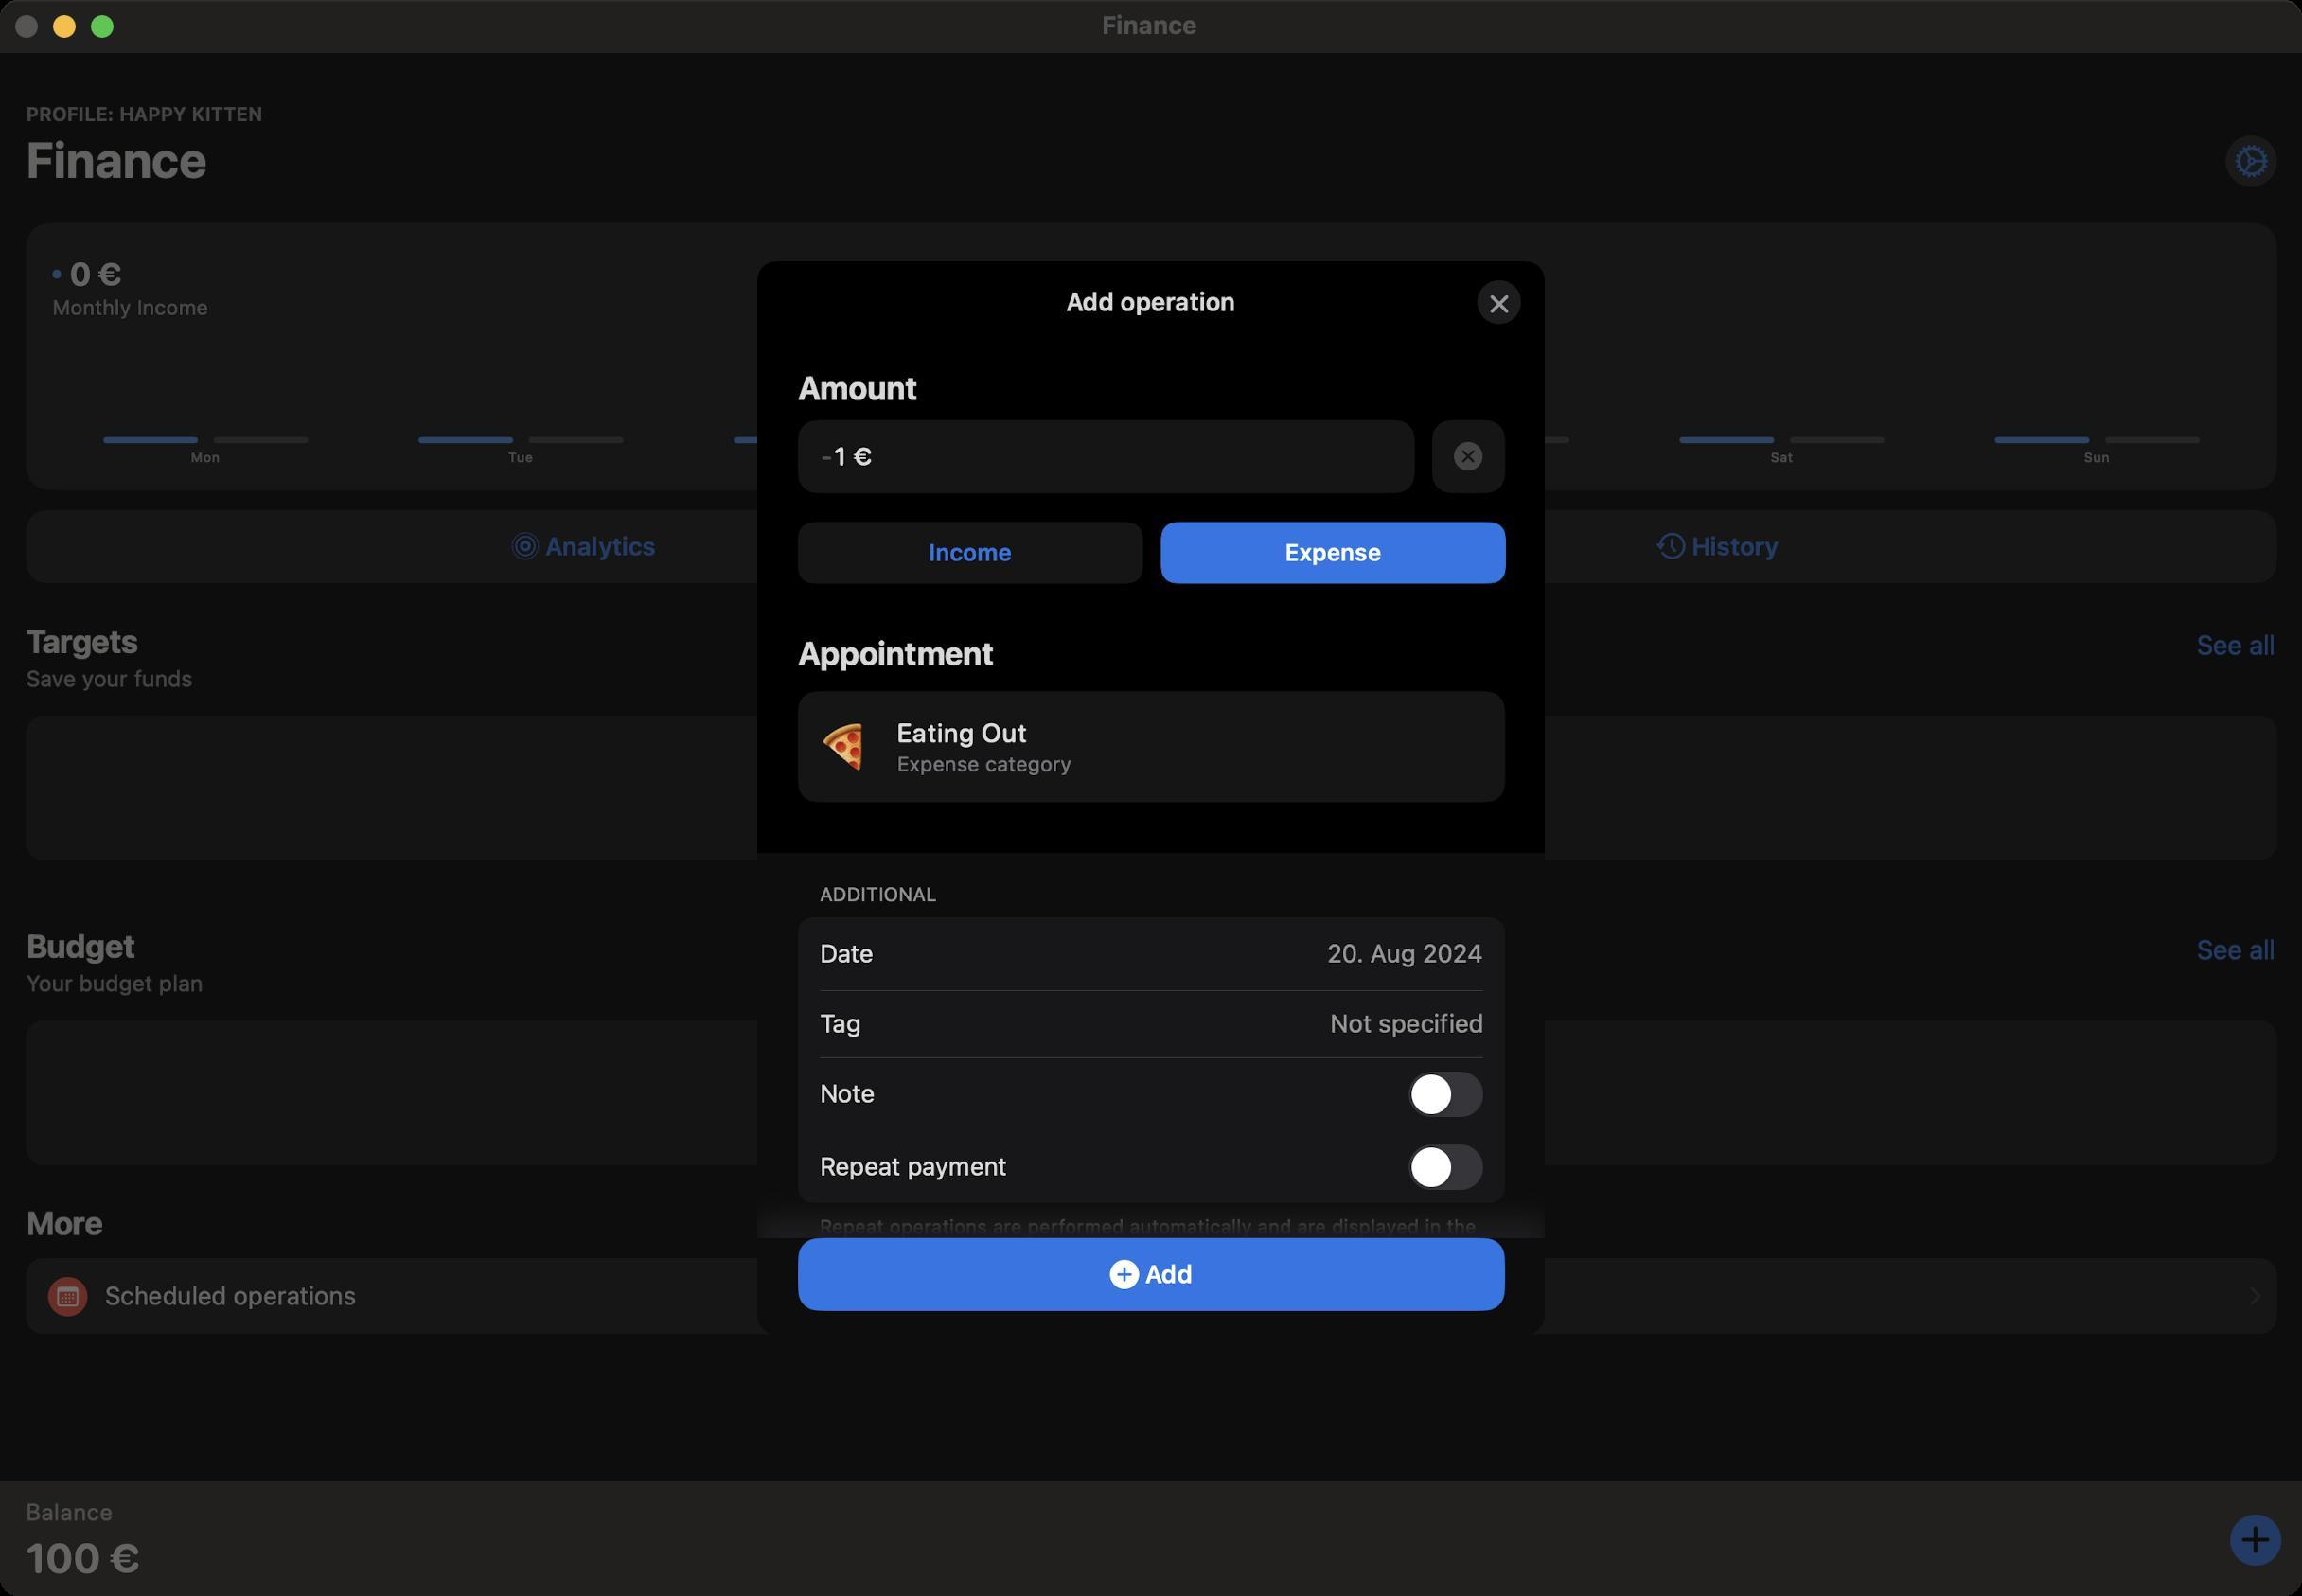
Accessibility tree:
{"name": "Finance", "role": "AXWindow", "description": null, "role_description": "standard window", "value": null, "position": "294.00;94.00", "size": "1216;843", "children": [{"name": null, "role": "AXGroup", "description": null, "role_description": "group", "value": null, "position": "0.00;0.00", "size": "1216;843", "children": [{"name": null, "role": "AXGroup", "description": null, "role_description": "group", "value": null, "position": "0.00;0.00", "size": "1217;843", "children": []}]}, {"name": null, "role": "AXButton", "description": null, "role_description": "close button", "value": null, "position": "7.00;6.00", "size": "14;16", "children": []}, {"name": null, "role": "AXButton", "description": null, "role_description": "zoom button", "value": null, "position": "47.00;6.00", "size": "14;16", "children": [{"name": null, "role": "AXGroup", "description": null, "role_description": "group", "value": null, "position": "47.00;6.00", "size": "14;16", "children": [{"name": null, "role": "AXGroup", "description": null, "role_description": "group", "value": null, "position": "47.00;6.00", "size": "14;16", "children": []}]}]}, {"name": null, "role": "AXButton", "description": null, "role_description": "minimize button", "value": null, "position": "27.00;6.00", "size": "14;16", "children": []}, {"name": null, "role": "AXStaticText", "description": null, "role_description": "text", "value": "Finance", "position": "580.00;5.00", "size": "55;16", "children": []}, {"name": null, "role": "AXSheet", "description": null, "role_description": "sheet", "value": null, "position": "400.00;138.00", "size": "416;567", "children": [{"name": null, "role": "AXGroup", "description": null, "role_description": "group", "value": null, "position": "400.00;138.00", "size": "416;567", "children": [{"name": null, "role": "AXGroup", "description": null, "role_description": "group", "value": null, "position": "400.00;138.00", "size": "417;567", "children": [{"name": null, "role": "AXGroup", "description": null, "role_description": "Nav bar", "value": null, "position": "400.00;138.00", "size": "417;43", "children": [{"name": null, "role": "AXHeading", "description": "Add operation", "role_description": "heading", "value": null, "position": "563.24;151.86", "size": "90;16", "children": []}, {"name": null, "role": "AXButton", "description": "close", "role_description": "button", "value": null, "position": "774.22;142.62", "size": "33;34", "children": []}]}, {"name": null, "role": "AXGroup", "description": null, "role_description": "group", "value": null, "position": "400.00;138.00", "size": "417;567", "children": [{"name": null, "role": "AXGroup", "description": null, "role_description": "group", "value": null, "position": "400.00;138.00", "size": "417;567", "children": [{"name": null, "role": "AXGroup", "description": null, "role_description": "group", "value": null, "position": "421.56;194.98", "size": "373;22", "children": [{"name": null, "role": "AXGroup", "description": null, "role_description": "group", "value": null, "position": "421.56;194.98", "size": "373;20", "children": [{"name": null, "role": "AXStaticText", "description": "Amount", "role_description": "text", "value": null, "position": "421.56;194.98", "size": "373;20", "children": []}]}]}, {"name": null, "role": "AXTextField", "description": null, "role_description": "text field", "value": "1 €", "position": "421.56;221.93", "size": "326;38", "children": []}, {"name": null, "role": "AXStaticText", "description": "-", "role_description": "text", "value": null, "position": "433.88;221.93", "size": "7;38", "children": []}, {"name": null, "role": "AXButton", "description": "clearField", "role_description": "button", "value": null, "position": "756.51;221.93", "size": "38;38", "children": []}, {"name": null, "role": "AXGroup", "description": null, "role_description": "group", "value": null, "position": "421.56;275.83", "size": "373;32", "children": [{"name": null, "role": "AXButton", "description": "Income", "role_description": "button", "value": null, "position": "421.56;275.83", "size": "182;32", "children": []}, {"name": null, "role": "AXButton", "description": "Expense", "role_description": "button", "value": null, "position": "613.29;275.83", "size": "182;32", "children": []}]}, {"name": null, "role": "AXGroup", "description": null, "role_description": "group", "value": null, "position": "421.56;335.12", "size": "373;22", "children": [{"name": null, "role": "AXGroup", "description": null, "role_description": "group", "value": null, "position": "421.56;335.12", "size": "373;20", "children": [{"name": null, "role": "AXStaticText", "description": "Appointment", "role_description": "text", "value": null, "position": "421.56;335.12", "size": "373;20", "children": []}]}]}, {"name": null, "role": "AXStaticText", "description": "🍕", "role_description": "text", "value": null, "position": "430.80;377.47", "size": "34;34", "children": []}, {"name": null, "role": "AXGroup", "description": null, "role_description": "group", "value": null, "position": "473.92;379.01", "size": "310;31", "children": [{"name": null, "role": "AXStaticText", "description": "Eating Out", "role_description": "text", "value": null, "position": "473.92;379.01", "size": "310;16", "children": []}, {"name": null, "role": "AXStaticText", "description": "Expense category", "role_description": "text", "value": null, "position": "473.92;396.72", "size": "310;13", "children": []}]}, {"name": null, "role": "AXStaticText", "description": "ADDITIONAL", "role_description": "text", "value": null, "position": "433.11;466.02", "size": "350;12", "children": []}, {"name": null, "role": "AXStaticText", "description": "Date", "role_description": "text", "value": null, "position": "433.11;496.05", "size": "28;15", "children": []}, {"name": null, "role": "AXStaticText", "description": "20. Aug 2024", "role_description": "text", "value": null, "position": "701.07;496.05", "size": "82;15", "children": []}, {"name": null, "role": "AXStaticText", "description": "Tag", "role_description": "text", "value": null, "position": "433.11;523.00", "size": "22;35", "children": []}, {"name": null, "role": "AXGroup", "description": null, "role_description": "group", "value": null, "position": "433.11;523.00", "size": "350;116", "children": [{"name": null, "role": "AXSlider", "description": null, "role_description": "slider", "value": 5000.0, "position": "514.73;494.12", "size": "104;173", "children": []}, {"name": null, "role": "AXSlider", "description": null, "role_description": "slider", "value": 4979.0, "position": "622.53;494.12", "size": "38;173", "children": []}, {"name": null, "role": "AXSlider", "description": null, "role_description": "slider", "value": 2018.0, "position": "664.11;494.12", "size": "38;173", "children": []}]}, {"name": null, "role": "AXStaticText", "description": "Not specified", "role_description": "text", "value": null, "position": "459.29;523.00", "size": "325;35", "children": []}, {"name": null, "role": "AXStaticText", "description": "Note", "role_description": "text", "value": null, "position": "433.11;569.97", "size": "29;15", "children": []}, {"name": null, "role": "AXCheckBox", "description": null, "role_description": "checkbox", "value": "0", "position": "744.19;566.12", "size": "39;24", "children": []}, {"name": null, "role": "AXTextField", "description": null, "role_description": "text field", "value": "", "position": "433.11;596.92", "size": "350;31", "children": []}, {"name": null, "role": "AXStaticText", "description": "Repeat payment", "role_description": "text", "value": null, "position": "433.11;608.47", "size": "99;15", "children": []}, {"name": null, "role": "AXCheckBox", "description": null, "role_description": "checkbox", "value": "0", "position": "744.19;604.62", "size": "39;24", "children": []}, {"name": null, "role": "AXButton", "description": "Repeat operations are performed automatically and are displayed in the \"Scheduled operations\" section. Available in premium", "role_description": "button", "value": null, "position": "433.11;641.58", "size": "350;25", "children": []}, {"name": null, "role": "AXGroup", "description": null, "role_description": "group", "value": null, "position": "433.11;643.12", "size": "350;38", "children": [{"name": null, "role": "AXGroup", "description": null, "role_description": "group", "value": null, "position": "434.65;646.97", "size": "168;31", "children": [{"name": null, "role": "AXStaticText", "description": "Retry", "role_description": "text", "value": null, "position": "434.65;646.97", "size": "168;15", "children": []}, {"name": null, "role": "AXStaticText", "description": "Monthly", "role_description": "text", "value": null, "position": "434.65;663.14", "size": "168;15", "children": []}]}, {"name": null, "role": "AXGroup", "description": null, "role_description": "group", "value": null, "position": "614.06;646.97", "size": "168;31", "children": [{"name": null, "role": "AXStaticText", "description": "Stop Repeater", "role_description": "text", "value": null, "position": "614.06;646.97", "size": "168;15", "children": []}, {"name": null, "role": "AXStaticText", "description": "Never", "role_description": "text", "value": null, "position": "614.06;663.14", "size": "168;15", "children": []}]}]}, {"name": null, "role": "AXButton", "description": "Add", "role_description": "button", "value": null, "position": "421.56;653.90", "size": "373;38", "children": []}]}]}]}]}]}, {"name": "Finance", "role": "AXWindow", "description": null, "role_description": "standard window", "value": null, "position": "294.00;94.00", "size": "1216;843", "children": [{"name": null, "role": "AXGroup", "description": null, "role_description": "group", "value": null, "position": "0.00;0.00", "size": "1216;843", "children": [{"name": null, "role": "AXGroup", "description": null, "role_description": "group", "value": null, "position": "0.00;0.00", "size": "1217;843", "children": []}]}, {"name": null, "role": "AXButton", "description": null, "role_description": "close button", "value": null, "position": "7.00;6.00", "size": "14;16", "children": []}, {"name": null, "role": "AXButton", "description": null, "role_description": "zoom button", "value": null, "position": "47.00;6.00", "size": "14;16", "children": [{"name": null, "role": "AXGroup", "description": null, "role_description": "group", "value": null, "position": "47.00;6.00", "size": "14;16", "children": [{"name": null, "role": "AXGroup", "description": null, "role_description": "group", "value": null, "position": "47.00;6.00", "size": "14;16", "children": []}]}]}, {"name": null, "role": "AXButton", "description": null, "role_description": "minimize button", "value": null, "position": "27.00;6.00", "size": "14;16", "children": []}, {"name": null, "role": "AXStaticText", "description": null, "role_description": "text", "value": "Finance", "position": "580.00;5.00", "size": "55;16", "children": []}, {"name": null, "role": "AXSheet", "description": null, "role_description": "sheet", "value": null, "position": "400.00;138.00", "size": "416;567", "children": [{"name": null, "role": "AXGroup", "description": null, "role_description": "group", "value": null, "position": "400.00;138.00", "size": "416;567", "children": [{"name": null, "role": "AXGroup", "description": null, "role_description": "group", "value": null, "position": "400.00;138.00", "size": "417;567", "children": [{"name": null, "role": "AXGroup", "description": null, "role_description": "Nav bar", "value": null, "position": "400.00;138.00", "size": "417;43", "children": [{"name": null, "role": "AXHeading", "description": "Add operation", "role_description": "heading", "value": null, "position": "563.24;151.86", "size": "90;16", "children": []}, {"name": null, "role": "AXButton", "description": "close", "role_description": "button", "value": null, "position": "774.22;142.62", "size": "33;34", "children": []}]}, {"name": null, "role": "AXGroup", "description": null, "role_description": "group", "value": null, "position": "400.00;138.00", "size": "417;567", "children": [{"name": null, "role": "AXGroup", "description": null, "role_description": "group", "value": null, "position": "400.00;138.00", "size": "417;567", "children": [{"name": null, "role": "AXGroup", "description": null, "role_description": "group", "value": null, "position": "421.56;194.98", "size": "373;22", "children": [{"name": null, "role": "AXGroup", "description": null, "role_description": "group", "value": null, "position": "421.56;194.98", "size": "373;20", "children": [{"name": null, "role": "AXStaticText", "description": "Amount", "role_description": "text", "value": null, "position": "421.56;194.98", "size": "373;20", "children": []}]}]}, {"name": null, "role": "AXTextField", "description": null, "role_description": "text field", "value": "1 €", "position": "421.56;221.93", "size": "326;38", "children": []}, {"name": null, "role": "AXStaticText", "description": "-", "role_description": "text", "value": null, "position": "433.88;221.93", "size": "7;38", "children": []}, {"name": null, "role": "AXButton", "description": "clearField", "role_description": "button", "value": null, "position": "756.51;221.93", "size": "38;38", "children": []}, {"name": null, "role": "AXGroup", "description": null, "role_description": "group", "value": null, "position": "421.56;275.83", "size": "373;32", "children": [{"name": null, "role": "AXButton", "description": "Income", "role_description": "button", "value": null, "position": "421.56;275.83", "size": "182;32", "children": []}, {"name": null, "role": "AXButton", "description": "Expense", "role_description": "button", "value": null, "position": "613.29;275.83", "size": "182;32", "children": []}]}, {"name": null, "role": "AXGroup", "description": null, "role_description": "group", "value": null, "position": "421.56;335.12", "size": "373;22", "children": [{"name": null, "role": "AXGroup", "description": null, "role_description": "group", "value": null, "position": "421.56;335.12", "size": "373;20", "children": [{"name": null, "role": "AXStaticText", "description": "Appointment", "role_description": "text", "value": null, "position": "421.56;335.12", "size": "373;20", "children": []}]}]}, {"name": null, "role": "AXStaticText", "description": "🍕", "role_description": "text", "value": null, "position": "430.80;377.47", "size": "34;34", "children": []}, {"name": null, "role": "AXGroup", "description": null, "role_description": "group", "value": null, "position": "473.92;379.01", "size": "310;31", "children": [{"name": null, "role": "AXStaticText", "description": "Eating Out", "role_description": "text", "value": null, "position": "473.92;379.01", "size": "310;16", "children": []}, {"name": null, "role": "AXStaticText", "description": "Expense category", "role_description": "text", "value": null, "position": "473.92;396.72", "size": "310;13", "children": []}]}, {"name": null, "role": "AXStaticText", "description": "ADDITIONAL", "role_description": "text", "value": null, "position": "433.11;466.02", "size": "350;12", "children": []}, {"name": null, "role": "AXStaticText", "description": "Date", "role_description": "text", "value": null, "position": "433.11;496.05", "size": "28;15", "children": []}, {"name": null, "role": "AXStaticText", "description": "20. Aug 2024", "role_description": "text", "value": null, "position": "701.07;496.05", "size": "82;15", "children": []}, {"name": null, "role": "AXStaticText", "description": "Tag", "role_description": "text", "value": null, "position": "433.11;523.00", "size": "22;35", "children": []}, {"name": null, "role": "AXGroup", "description": null, "role_description": "group", "value": null, "position": "433.11;523.00", "size": "350;116", "children": [{"name": null, "role": "AXSlider", "description": null, "role_description": "slider", "value": 5000.0, "position": "514.73;494.12", "size": "104;173", "children": []}, {"name": null, "role": "AXSlider", "description": null, "role_description": "slider", "value": 4979.0, "position": "622.53;494.12", "size": "38;173", "children": []}, {"name": null, "role": "AXSlider", "description": null, "role_description": "slider", "value": 2018.0, "position": "664.11;494.12", "size": "38;173", "children": []}]}, {"name": null, "role": "AXStaticText", "description": "Not specified", "role_description": "text", "value": null, "position": "459.29;523.00", "size": "325;35", "children": []}, {"name": null, "role": "AXStaticText", "description": "Note", "role_description": "text", "value": null, "position": "433.11;569.97", "size": "29;15", "children": []}, {"name": null, "role": "AXCheckBox", "description": null, "role_description": "checkbox", "value": "0", "position": "744.19;566.12", "size": "39;24", "children": []}, {"name": null, "role": "AXTextField", "description": null, "role_description": "text field", "value": "", "position": "433.11;596.92", "size": "350;31", "children": []}, {"name": null, "role": "AXStaticText", "description": "Repeat payment", "role_description": "text", "value": null, "position": "433.11;608.47", "size": "99;15", "children": []}, {"name": null, "role": "AXCheckBox", "description": null, "role_description": "checkbox", "value": "0", "position": "744.19;604.62", "size": "39;24", "children": []}, {"name": null, "role": "AXButton", "description": "Repeat operations are performed automatically and are displayed in the \"Scheduled operations\" section. Available in premium", "role_description": "button", "value": null, "position": "433.11;641.58", "size": "350;25", "children": []}, {"name": null, "role": "AXGroup", "description": null, "role_description": "group", "value": null, "position": "433.11;643.12", "size": "350;38", "children": [{"name": null, "role": "AXGroup", "description": null, "role_description": "group", "value": null, "position": "434.65;646.97", "size": "168;31", "children": [{"name": null, "role": "AXStaticText", "description": "Retry", "role_description": "text", "value": null, "position": "434.65;646.97", "size": "168;15", "children": []}, {"name": null, "role": "AXStaticText", "description": "Monthly", "role_description": "text", "value": null, "position": "434.65;663.14", "size": "168;15", "children": []}]}, {"name": null, "role": "AXGroup", "description": null, "role_description": "group", "value": null, "position": "614.06;646.97", "size": "168;31", "children": [{"name": null, "role": "AXStaticText", "description": "Stop Repeater", "role_description": "text", "value": null, "position": "614.06;646.97", "size": "168;15", "children": []}, {"name": null, "role": "AXStaticText", "description": "Never", "role_description": "text", "value": null, "position": "614.06;663.14", "size": "168;15", "children": []}]}]}, {"name": null, "role": "AXButton", "description": "Add", "role_description": "button", "value": null, "position": "421.56;653.90", "size": "373;38", "children": []}]}]}]}]}]}]}]}